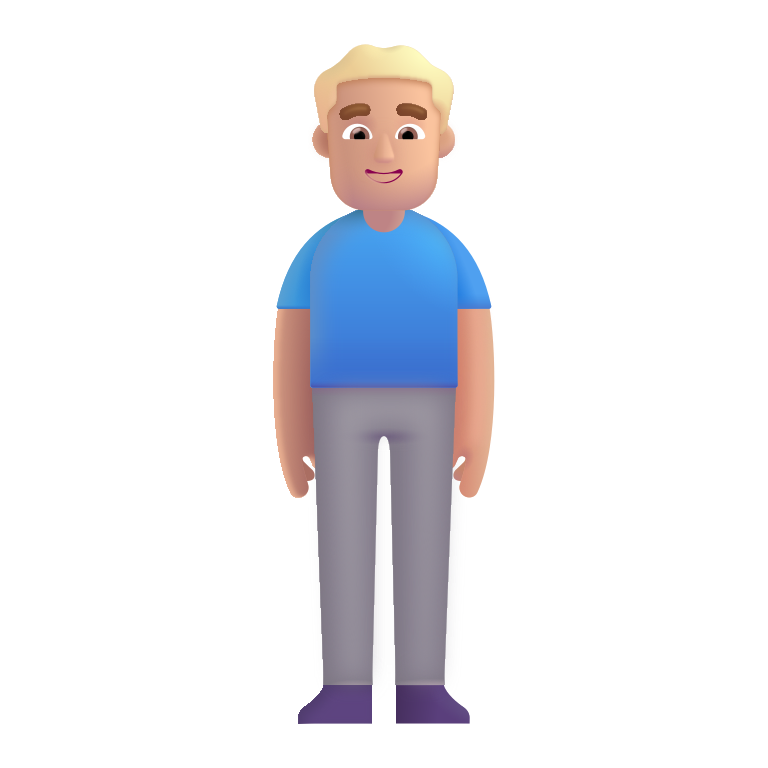
man standing color  light